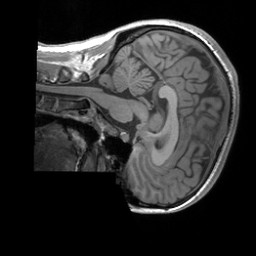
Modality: T1w
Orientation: sagittal
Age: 30
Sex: female
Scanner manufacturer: siemens
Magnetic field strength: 3 T
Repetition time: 1.9 s
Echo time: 0.00252 s